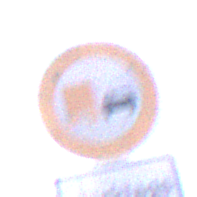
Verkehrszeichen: UeberholverbotKraftfahrzeuge
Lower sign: ZeitangabenMitBeschraenkungAufWochentage1
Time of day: MorningAfternoon
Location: Outdoor (Nature)
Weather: Clear
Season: NotSpecified
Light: Natural